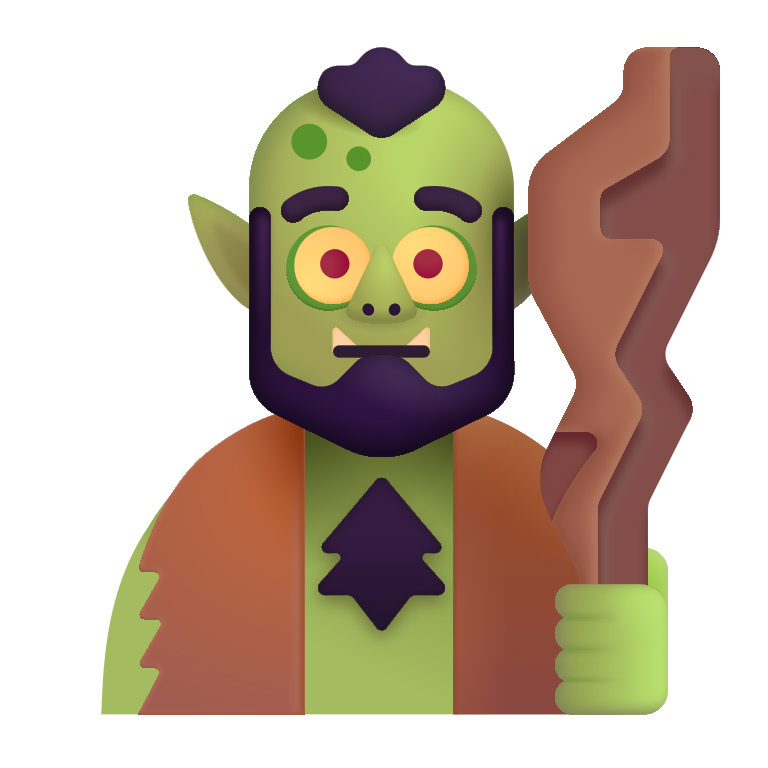
troll color